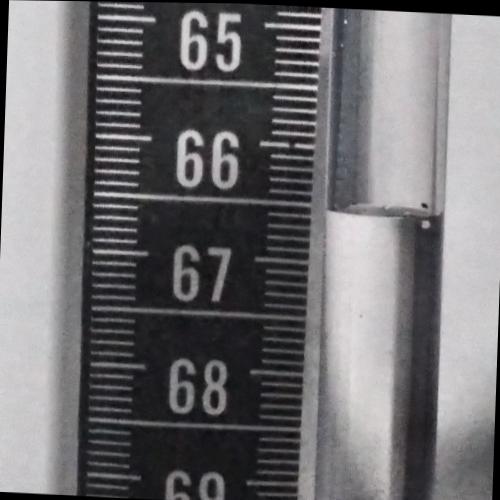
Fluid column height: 66.6 cm